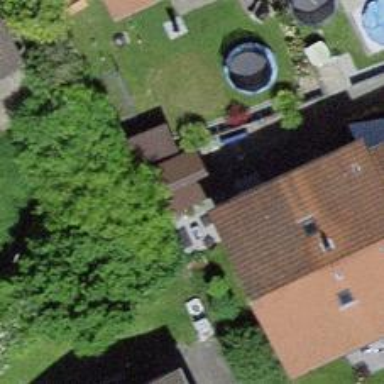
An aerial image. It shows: Residential building.